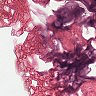
Metastatic tissue present: no